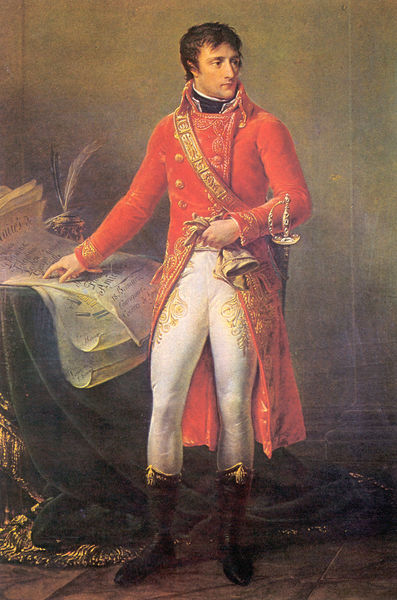
Titel: Portrait de Bonaparte
Künstler: Baron Antoine Jean Gros
Standort: Paris
Institution: Musée de la Légion d'honneur
Schlagwörter: dunkel, feder, gemälde, hand, mann, weiß, grün, frankreich, handschuhe, hut, schmuck, schwarz, tisch, blick, rot, tuch, hochformat, ornament, teppich, hose, jacke, jung, federn, kragen, samt, stehen, bildnis, herr, portrait, porträt, tischdecke, tischtuch, vorhang, öl, ferne, gold, haare, interieur, mantel, stehend, stickerei, stoff, decke, schön, schärpe, schrift, papier, papiere, schreibtisch, weis, französisch, krieg, dekoration, frack, karten, lesen, zeigen, strümpfe, tusche, zettel, militär, revolution, schwert, säbel, text, uniform, schriften, soldat, waffe, plakat, leinwand, napoleon, degen, scherpe, stiefel, herrscher, tinte, pergament, knauf, karte, halbprofil, brief, schreiben, rollen, strumpfhose, general, historienmalerei, feldherr, plan, schriftrolle, strumpfhosen, landkarte, urkunde, herrscherporträt, david, ingres, standbild, steifel, schreibfeder, botschaft, plakate, pläne, nachricht, roter, bonaparte, leggins, napoleon bonaparte, krie, urkunden, code civil, ganzfigürig, milit, 1800, 1805, drap, stehemn